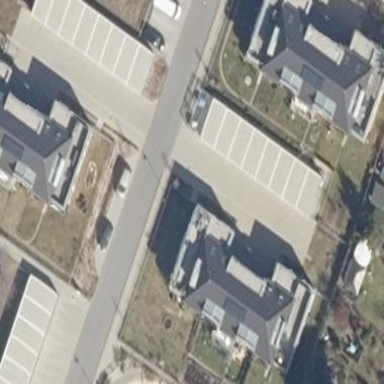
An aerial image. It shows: Paved parking area.